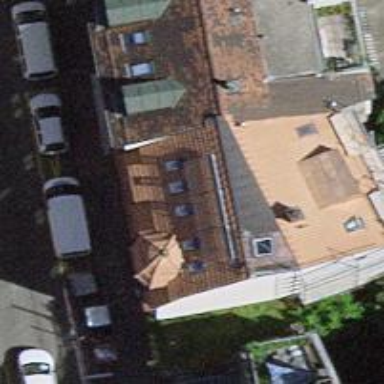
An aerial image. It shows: Restaurant.